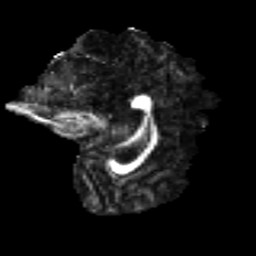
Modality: FA
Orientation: sagittal
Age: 25
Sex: female
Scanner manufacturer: ge
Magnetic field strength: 3 T
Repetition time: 7.8 s
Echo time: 0.0607 s